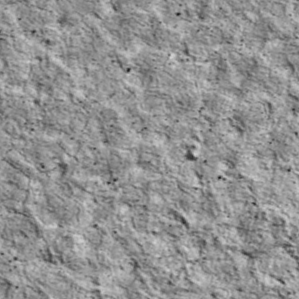
Label: non_frost